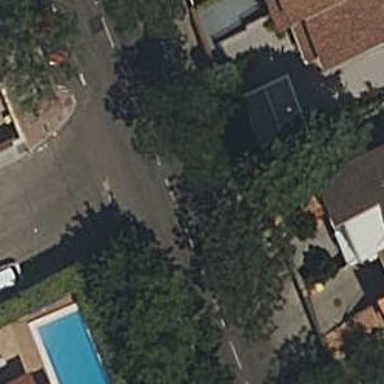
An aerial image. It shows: Residential road with separate sidewalk.